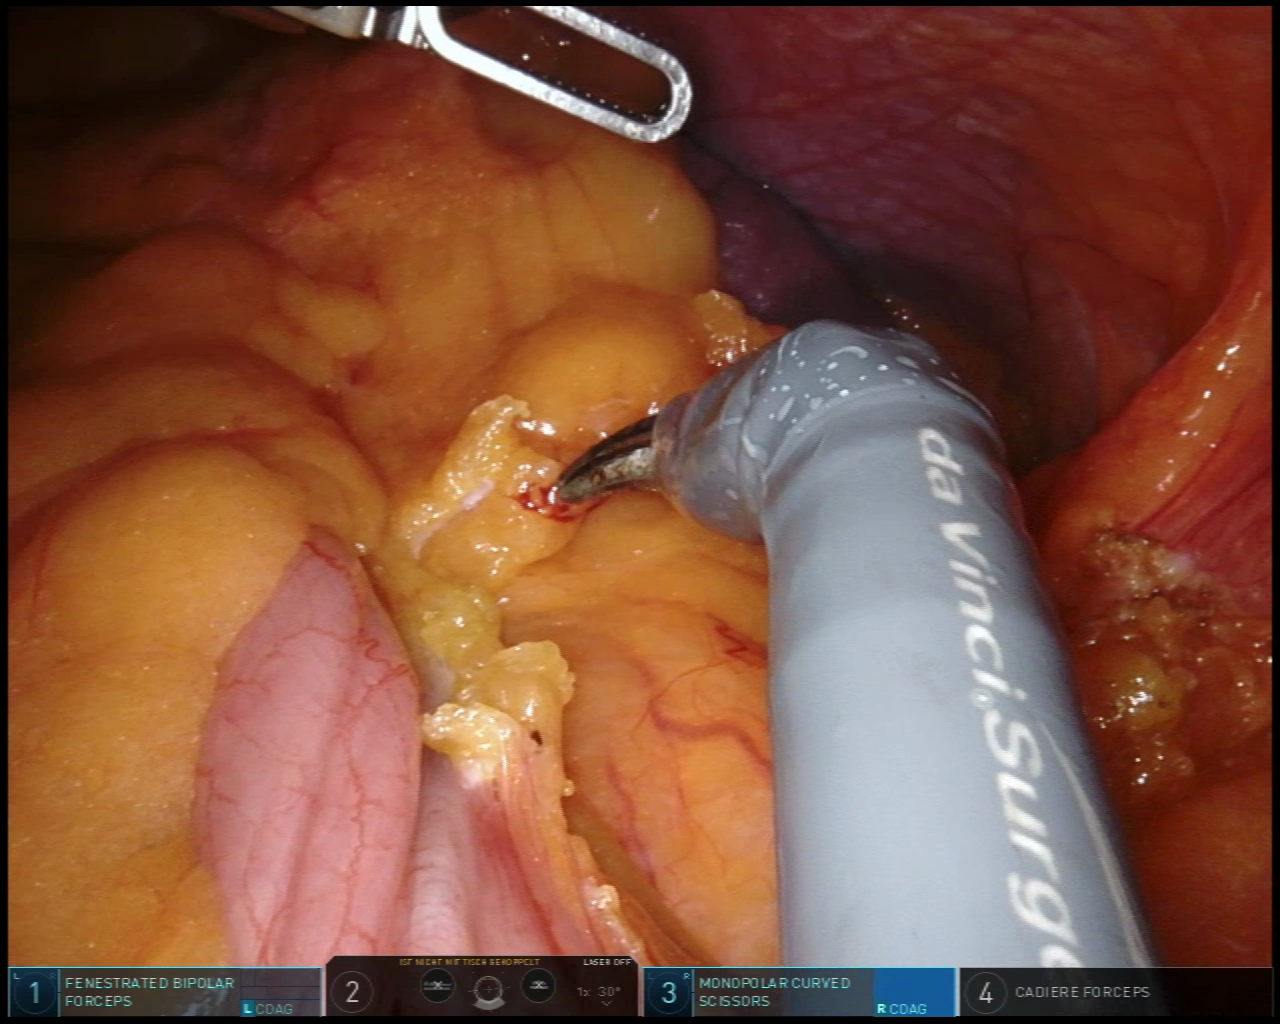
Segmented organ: colon
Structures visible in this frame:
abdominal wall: yes
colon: yes
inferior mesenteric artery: no
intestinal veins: no
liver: no
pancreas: no
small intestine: no
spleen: yes
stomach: no
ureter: no
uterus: no
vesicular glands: no